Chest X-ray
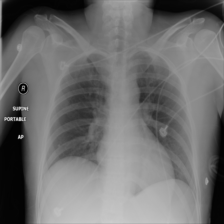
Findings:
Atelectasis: negative
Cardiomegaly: negative
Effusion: negative
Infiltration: negative
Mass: negative
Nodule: negative
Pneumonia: negative
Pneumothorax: negative
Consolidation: negative
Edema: negative
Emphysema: negative
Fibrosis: negative
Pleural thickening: negative
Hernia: negative